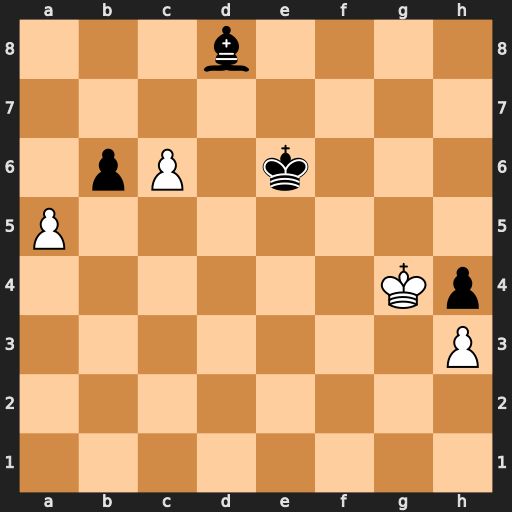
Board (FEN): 3b4/8/1pP1k3/P7/6Kp/7P/8/8
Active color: w
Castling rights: -
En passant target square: -
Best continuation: a6 Kd6 a7